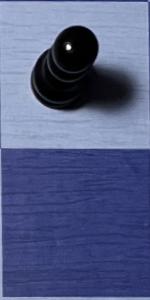
Label: Empty